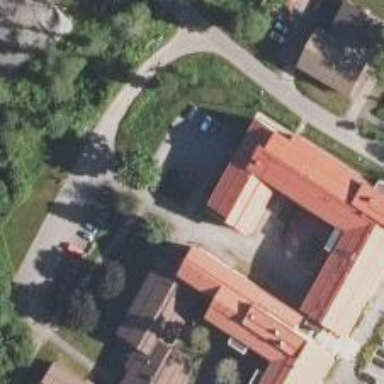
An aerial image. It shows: Healthcare clinic is depicted in the image.